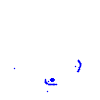
Particle: proton